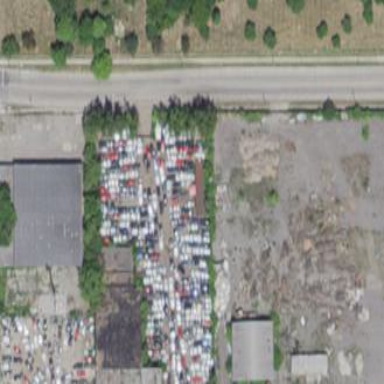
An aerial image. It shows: Scrap yard located in industrial area.